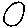
Label: circle